Field crop: maize
Growth stage: 2
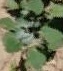
Species: chenopodium